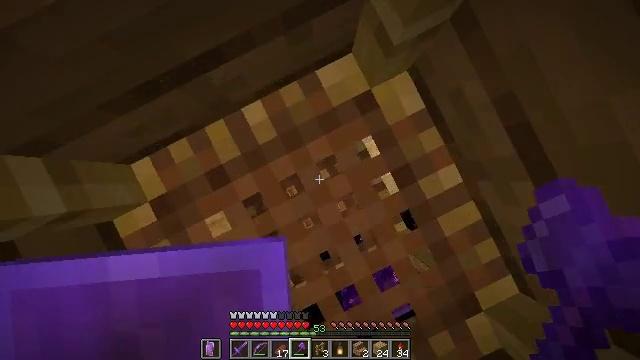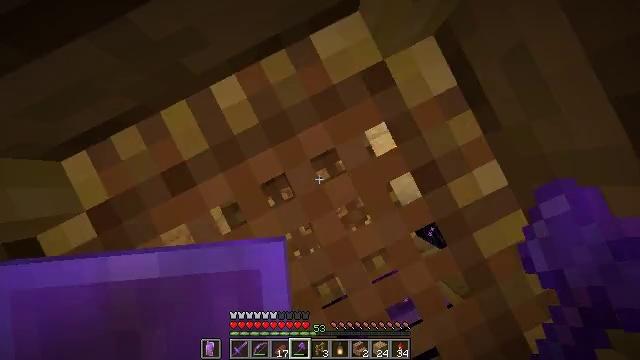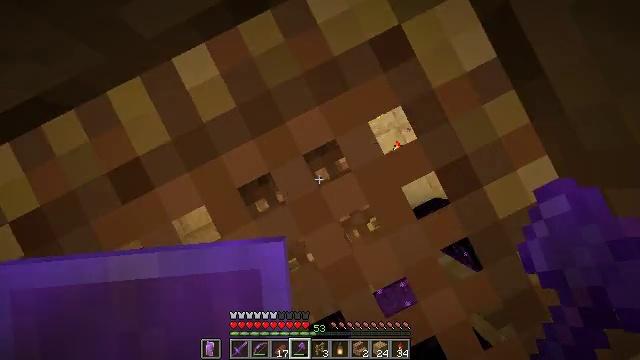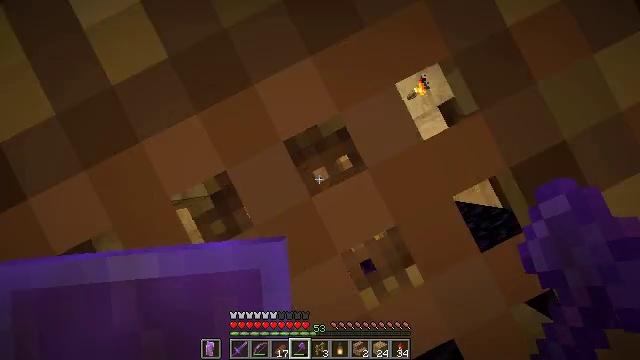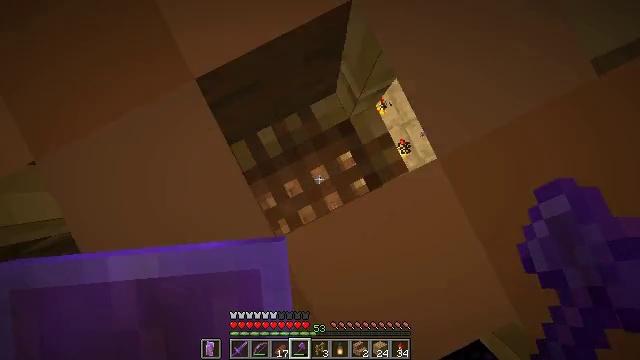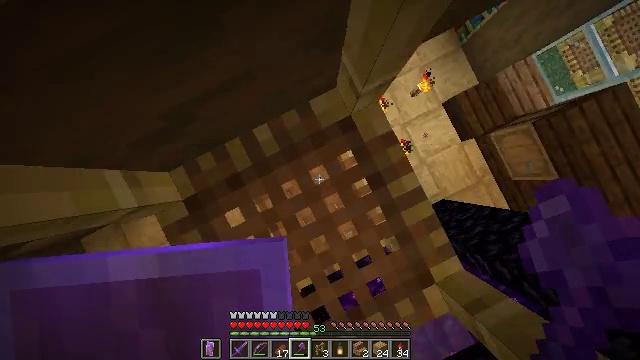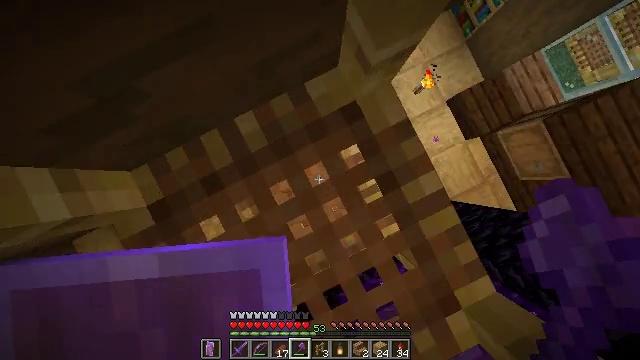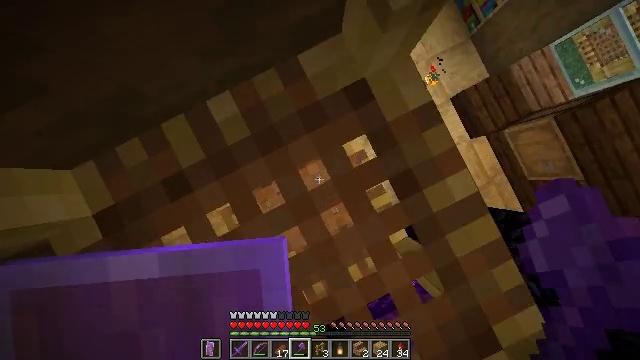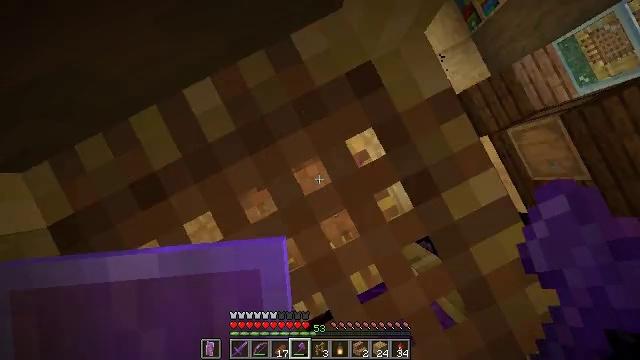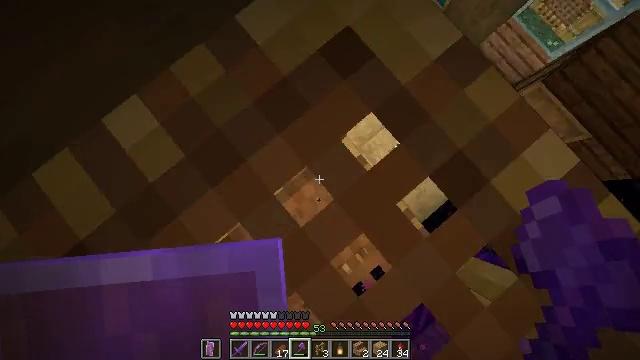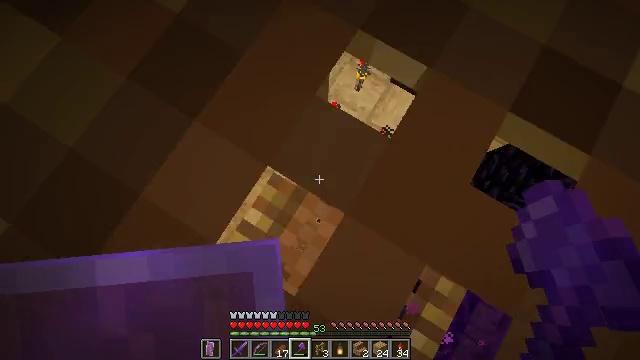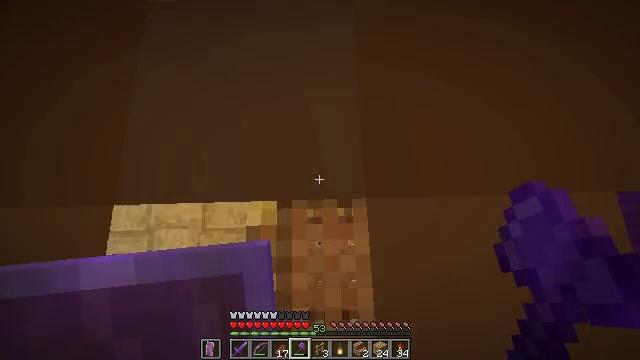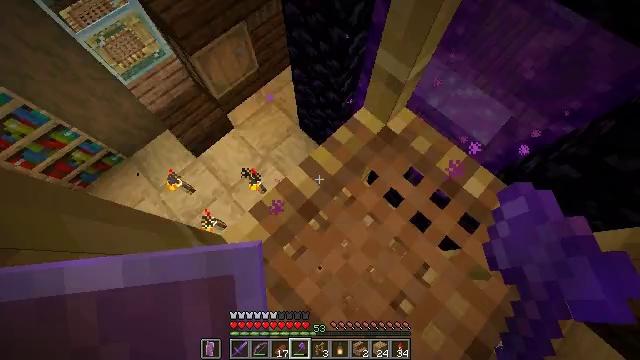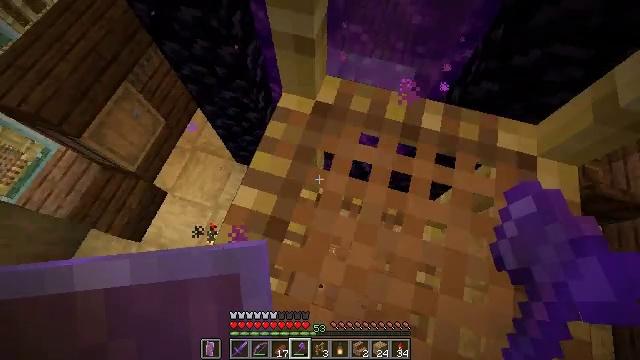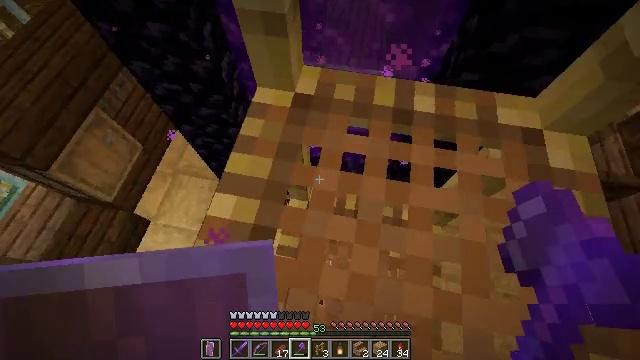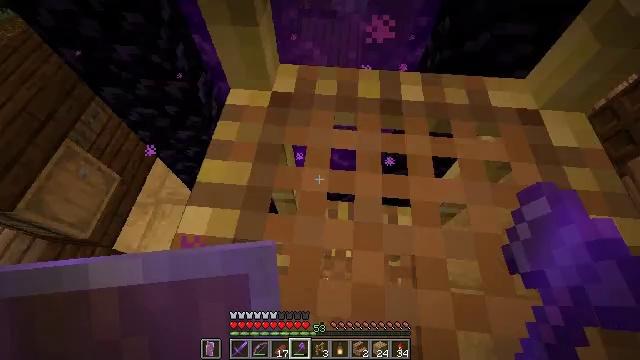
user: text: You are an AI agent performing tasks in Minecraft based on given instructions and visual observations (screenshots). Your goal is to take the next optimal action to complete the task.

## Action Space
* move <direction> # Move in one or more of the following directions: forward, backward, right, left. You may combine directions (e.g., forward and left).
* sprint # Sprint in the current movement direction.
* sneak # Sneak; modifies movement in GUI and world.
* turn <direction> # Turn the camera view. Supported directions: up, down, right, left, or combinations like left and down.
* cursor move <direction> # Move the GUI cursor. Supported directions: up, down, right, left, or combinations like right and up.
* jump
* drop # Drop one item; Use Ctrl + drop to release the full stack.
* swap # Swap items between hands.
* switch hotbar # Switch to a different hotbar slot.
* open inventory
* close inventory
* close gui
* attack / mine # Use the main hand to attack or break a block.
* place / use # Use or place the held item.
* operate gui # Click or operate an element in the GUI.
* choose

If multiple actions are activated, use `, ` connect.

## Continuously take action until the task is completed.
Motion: motion action
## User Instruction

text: Craft the glass pane.
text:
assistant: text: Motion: sneak
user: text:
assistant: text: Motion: sneak
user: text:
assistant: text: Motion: sneak
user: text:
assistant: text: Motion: sneak
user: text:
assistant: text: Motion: sneak
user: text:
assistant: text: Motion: sneak
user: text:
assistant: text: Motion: sneak
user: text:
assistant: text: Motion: sneak
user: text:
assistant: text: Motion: sneak, turn right and up
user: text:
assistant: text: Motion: sneak, turn right and up
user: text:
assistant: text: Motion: sneak, turn right and up
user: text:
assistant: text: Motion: sneak, turn right and up
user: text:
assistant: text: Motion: sneak, turn right and up
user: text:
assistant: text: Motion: sneak, turn right and up
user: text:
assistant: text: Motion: sneak, turn right and up
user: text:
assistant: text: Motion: sneak, turn right and up
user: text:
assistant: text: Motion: sneak
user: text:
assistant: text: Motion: move forward, sneak
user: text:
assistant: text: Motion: move forward, sneak
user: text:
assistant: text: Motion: move forward, sneak
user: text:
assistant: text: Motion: move forward, sneak
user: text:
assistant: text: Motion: move forward, sneak
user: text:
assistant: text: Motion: move forward
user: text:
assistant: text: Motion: move forward
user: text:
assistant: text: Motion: move forward, turn up
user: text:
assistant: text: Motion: move forward, turn up
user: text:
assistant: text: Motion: move forward, turn up
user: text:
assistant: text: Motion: move forward, turn up
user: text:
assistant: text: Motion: move forward, turn up
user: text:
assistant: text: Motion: move forward, turn up